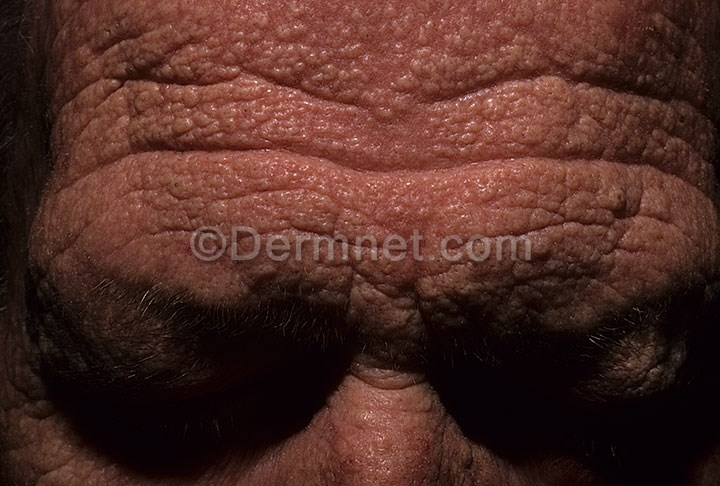
Disease: Light Diseases and Disorders of Pigmentation